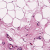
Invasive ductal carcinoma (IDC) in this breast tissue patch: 0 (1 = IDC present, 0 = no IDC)